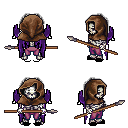
a pixel art fantasy rpg character, male body template, skeleton, purple wings, magenta pants, gray princess hairstyle, cloth hood, black slippers, spear, four views (front, back, left, right), 2x2 character sprite sheet, small pixel art, hard edges, no anti-aliasing